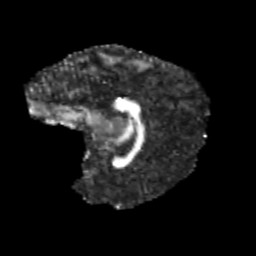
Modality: FA
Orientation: sagittal
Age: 12
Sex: male
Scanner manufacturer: siemens
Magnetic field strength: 3 T
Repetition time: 3.8 s
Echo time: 0.07 s